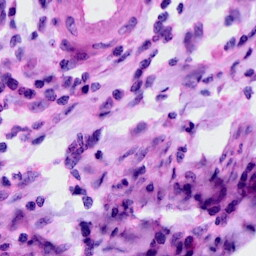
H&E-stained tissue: Cervix